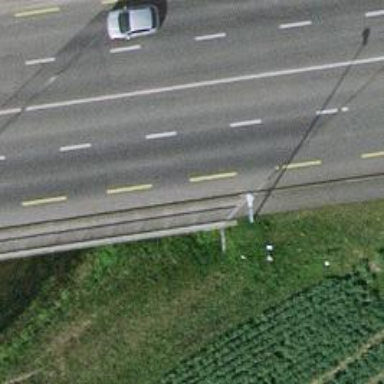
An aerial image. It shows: Asphalt footway that serves as sidewalk on bridge.